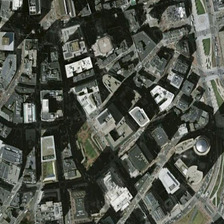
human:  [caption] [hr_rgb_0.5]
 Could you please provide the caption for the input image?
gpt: many buildings are in a commercial area .

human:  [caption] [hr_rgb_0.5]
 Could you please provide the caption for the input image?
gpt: there are many black houses in the commercial regions .

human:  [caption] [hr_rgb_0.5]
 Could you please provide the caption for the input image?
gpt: many buildings are in a commercial area .

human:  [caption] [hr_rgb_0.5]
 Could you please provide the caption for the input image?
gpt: there are many black houses in the commercial regions .

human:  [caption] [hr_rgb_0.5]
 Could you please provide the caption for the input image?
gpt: many buildings are in a commercial area .